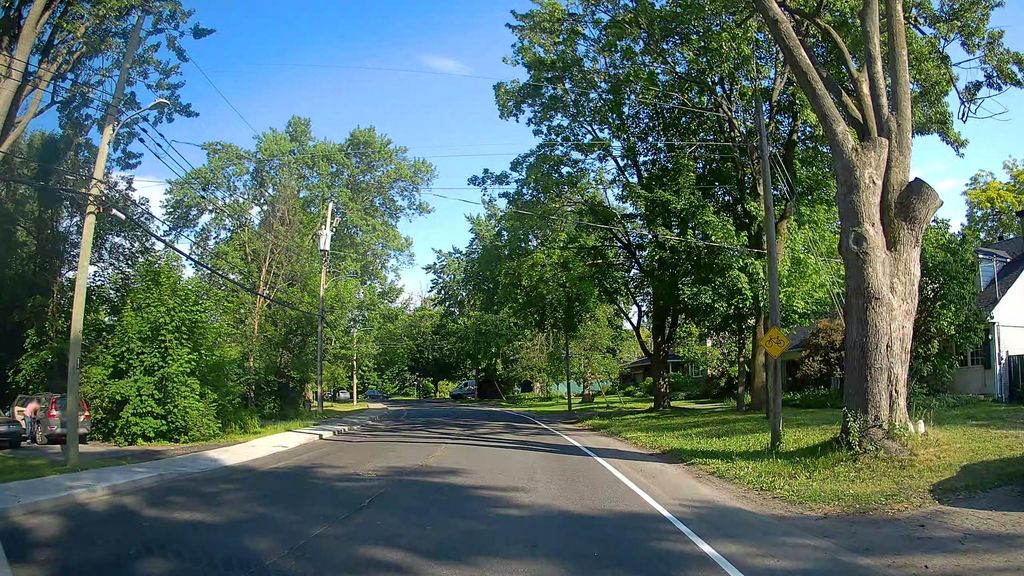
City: montreal